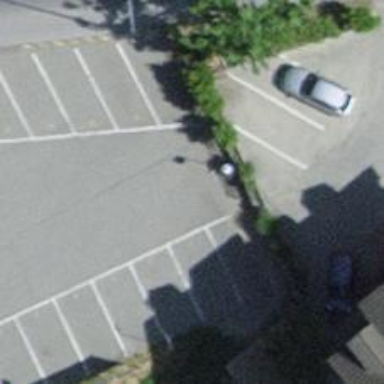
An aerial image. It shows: Parking aisle designated as service road.